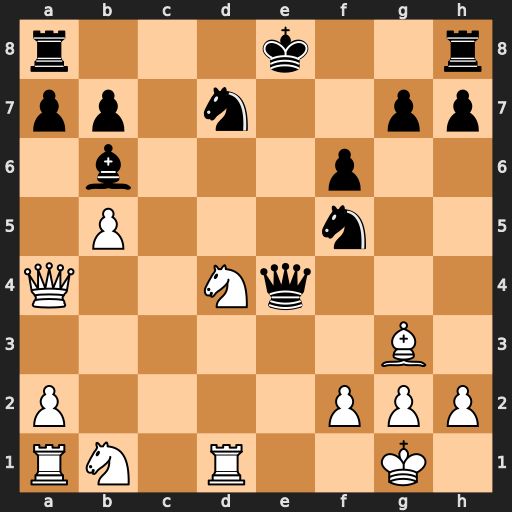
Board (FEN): r3k2r/pp1n2pp/1b3p2/1P3n2/Q2Nq3/6B1/P4PPP/RN1R2K1
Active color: w
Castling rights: kq
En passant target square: -
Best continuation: Nc3 Qxd4 Rxd4